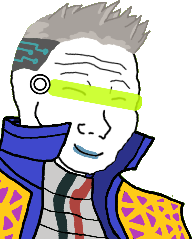
Label: 5_Bloomer